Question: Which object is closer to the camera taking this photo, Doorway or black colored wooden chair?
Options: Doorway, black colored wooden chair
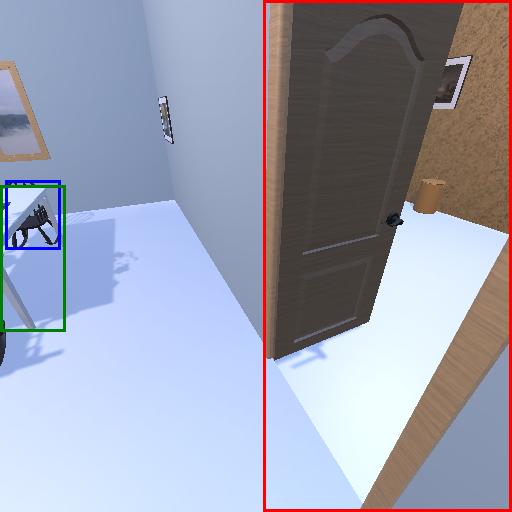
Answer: Doorway